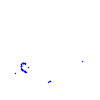
Particle: proton